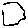
Label: hexagon